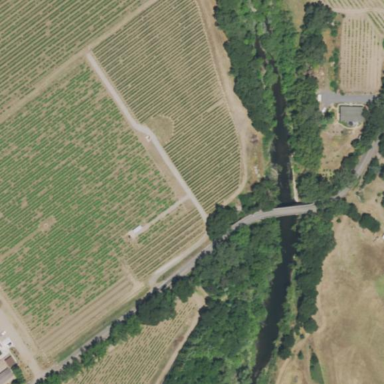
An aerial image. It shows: Vineyard where grapes are grown.